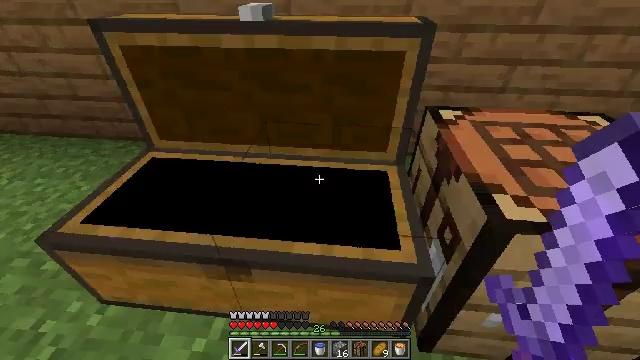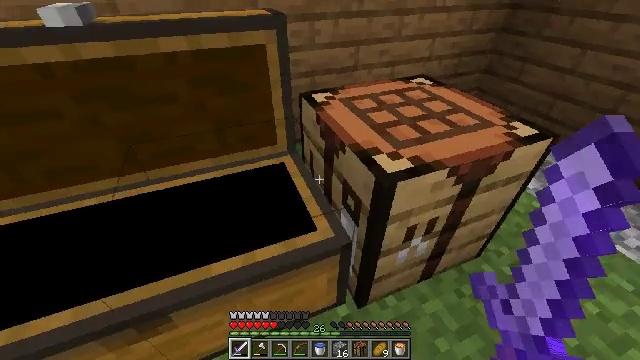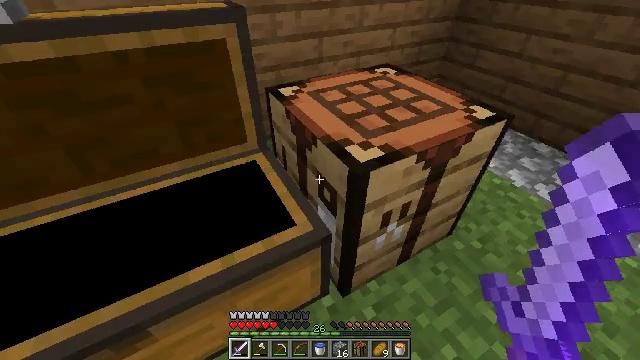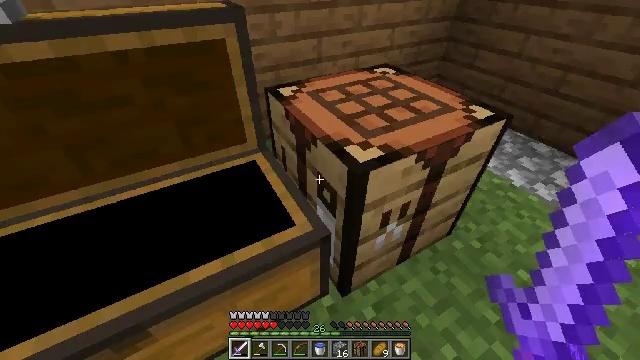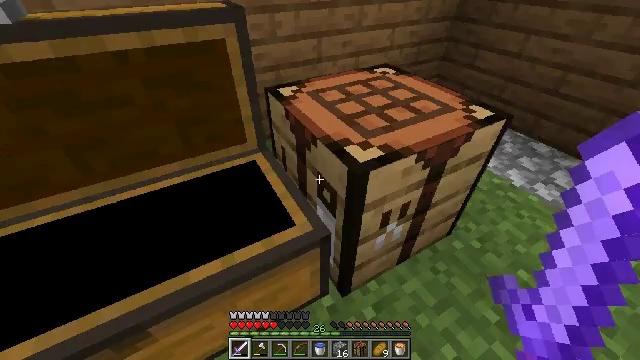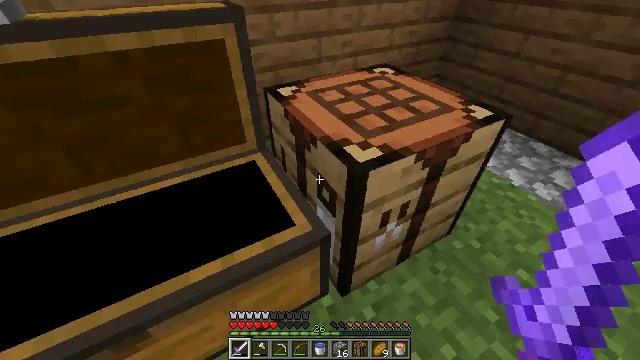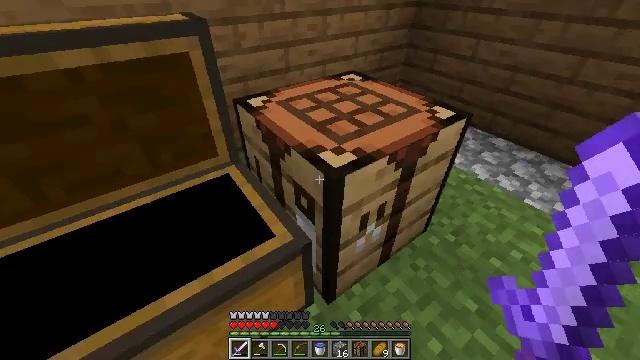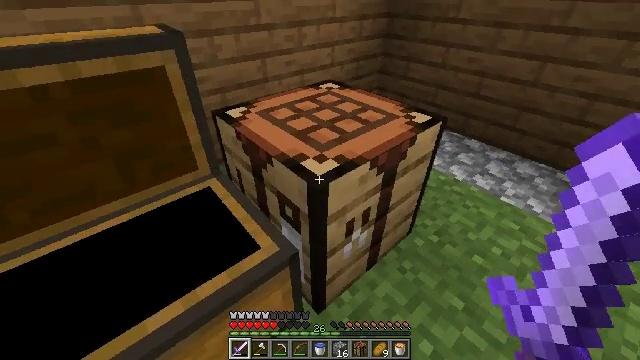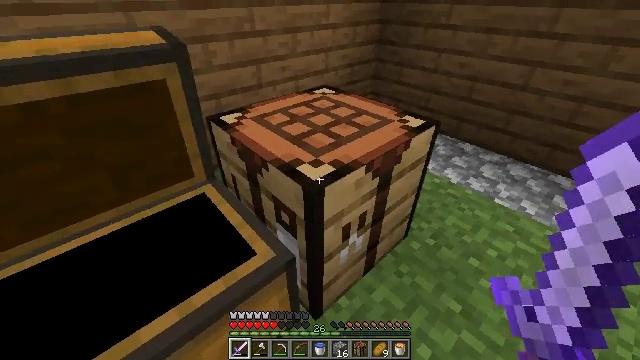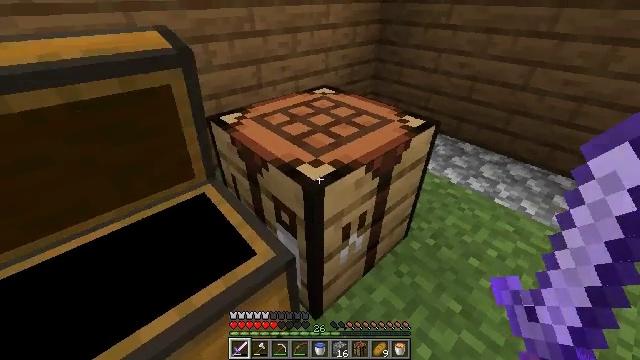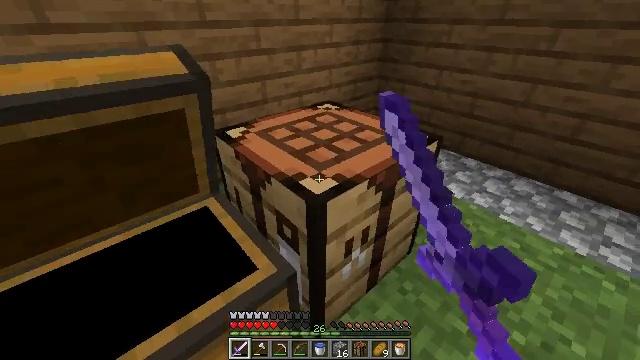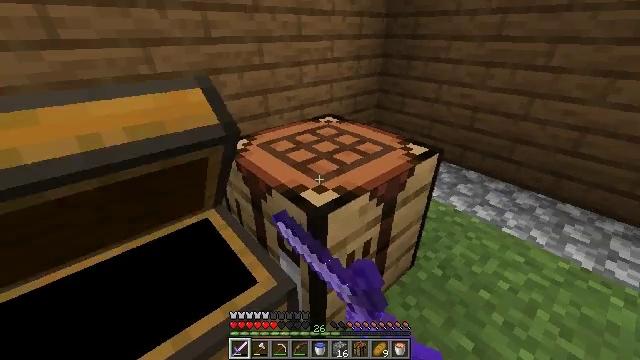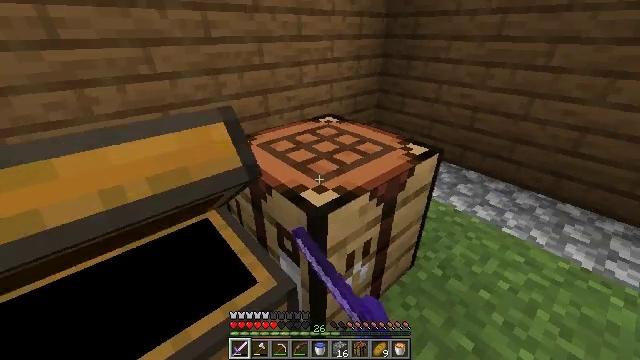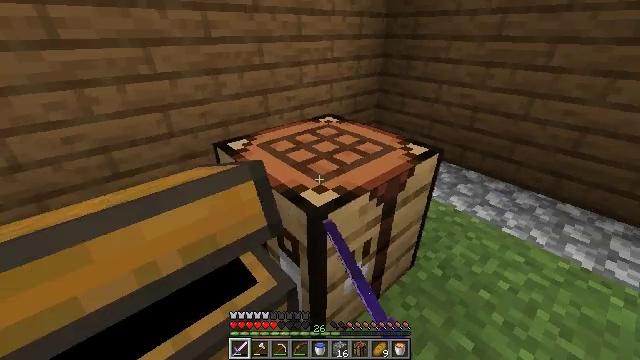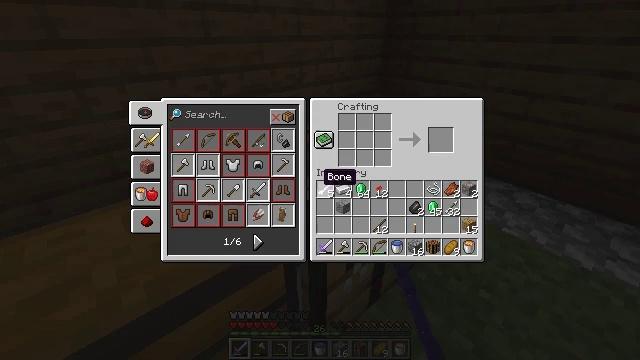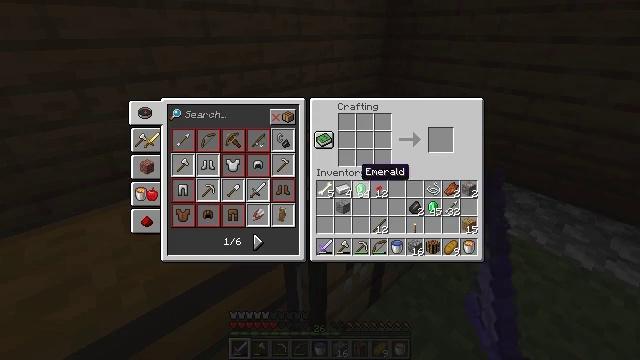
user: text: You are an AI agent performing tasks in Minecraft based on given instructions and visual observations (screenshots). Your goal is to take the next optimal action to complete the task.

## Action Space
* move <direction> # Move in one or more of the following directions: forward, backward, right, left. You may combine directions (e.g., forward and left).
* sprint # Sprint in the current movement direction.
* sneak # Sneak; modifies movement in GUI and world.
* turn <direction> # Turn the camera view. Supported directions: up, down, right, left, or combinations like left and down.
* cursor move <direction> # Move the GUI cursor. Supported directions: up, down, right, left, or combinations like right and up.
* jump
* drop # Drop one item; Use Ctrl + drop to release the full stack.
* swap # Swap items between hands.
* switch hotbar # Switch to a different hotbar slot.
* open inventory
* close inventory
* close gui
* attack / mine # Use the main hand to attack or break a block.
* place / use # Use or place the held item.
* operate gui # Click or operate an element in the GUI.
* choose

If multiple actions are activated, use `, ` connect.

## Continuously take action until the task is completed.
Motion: motion action
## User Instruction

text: Make a smithing table using the crafting interface.
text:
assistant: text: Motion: turn right and down, close inventory
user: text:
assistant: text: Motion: turn right and down
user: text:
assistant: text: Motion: no_op
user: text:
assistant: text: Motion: no_op
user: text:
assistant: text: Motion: no_op
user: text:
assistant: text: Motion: turn right and up
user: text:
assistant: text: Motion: turn right and up
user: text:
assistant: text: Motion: turn right and up
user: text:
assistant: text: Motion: use / place
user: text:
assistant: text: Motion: turn up, use / place
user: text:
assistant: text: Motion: turn up
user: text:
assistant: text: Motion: no_op
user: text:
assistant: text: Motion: no_op
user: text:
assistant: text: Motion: open gui
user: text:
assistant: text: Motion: cursor move right
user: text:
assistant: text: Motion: cursor move right
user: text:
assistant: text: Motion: cursor move right and down
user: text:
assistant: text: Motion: no_op
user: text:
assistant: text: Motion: no_op
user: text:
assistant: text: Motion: no_op
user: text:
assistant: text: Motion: cursor move down
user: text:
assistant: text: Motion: no_op
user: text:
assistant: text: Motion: cursor move right
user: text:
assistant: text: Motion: no_op
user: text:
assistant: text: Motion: no_op
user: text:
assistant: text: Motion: cursor move right
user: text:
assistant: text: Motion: no_op
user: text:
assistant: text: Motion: no_op
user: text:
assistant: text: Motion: no_op
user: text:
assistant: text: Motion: no_op